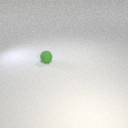
small green rubber sphere